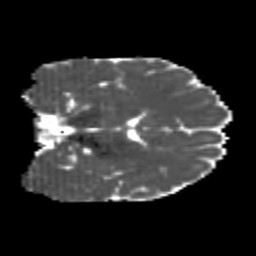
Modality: MD
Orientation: coronal
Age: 20
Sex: male
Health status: healthy
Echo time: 0.074 s